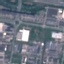
Label: Industrial